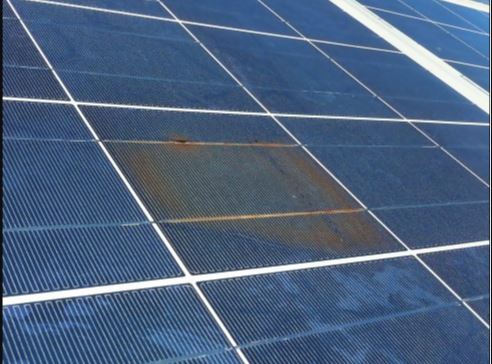
Label: Electrical-damage